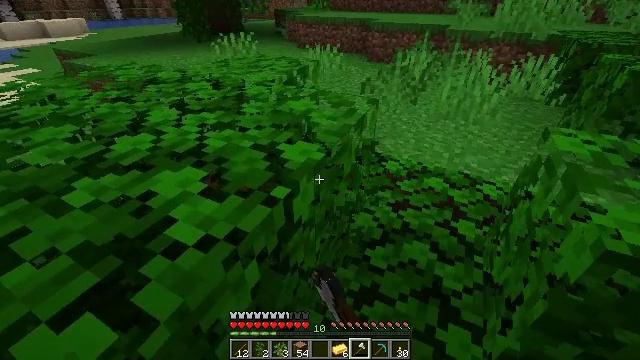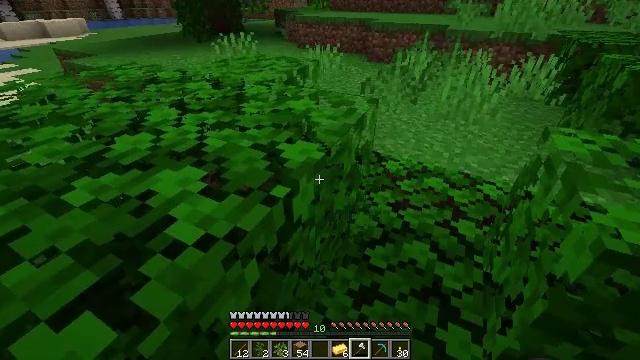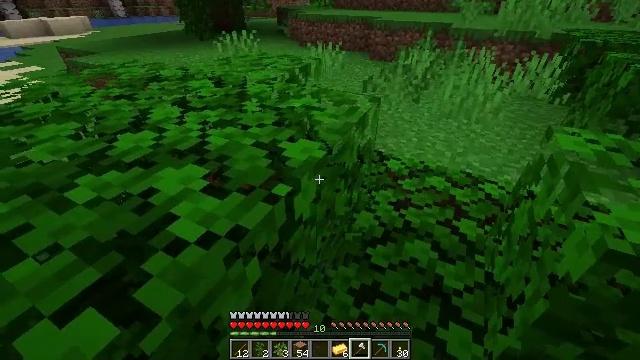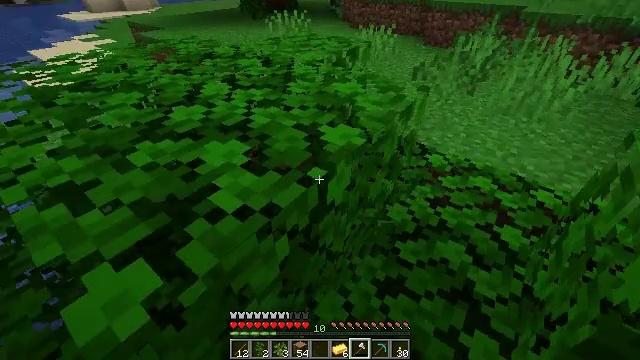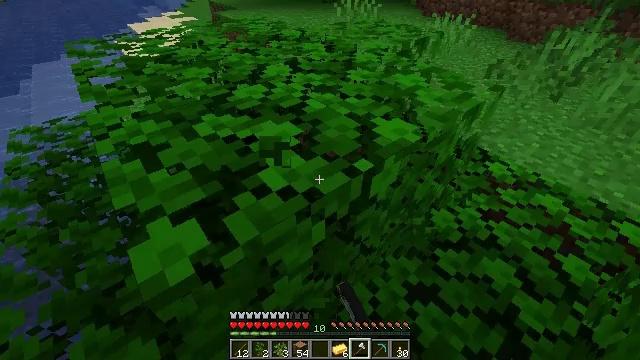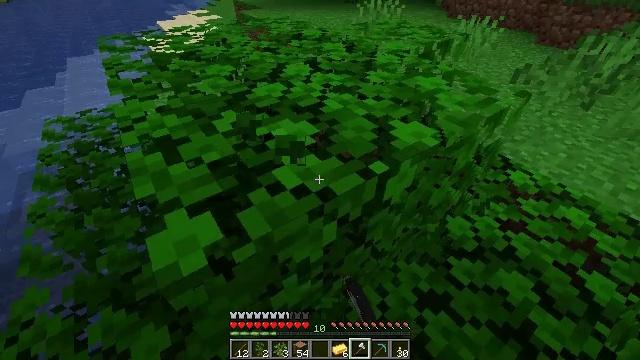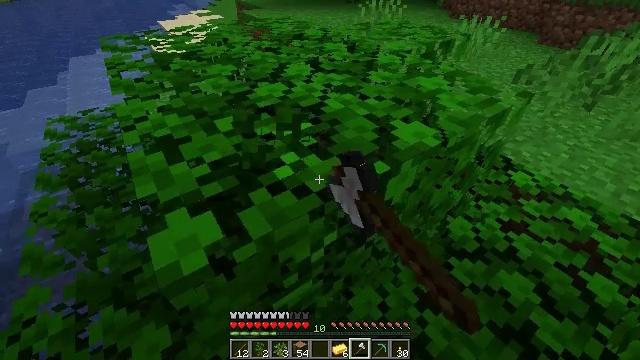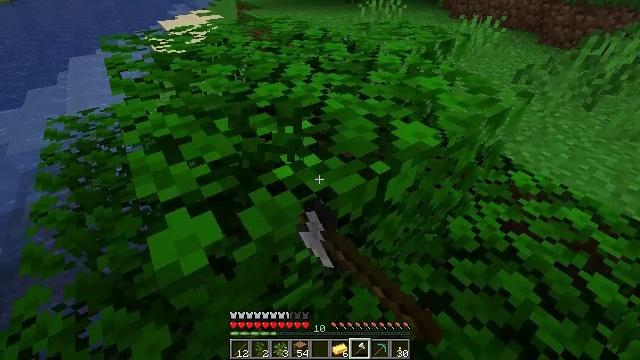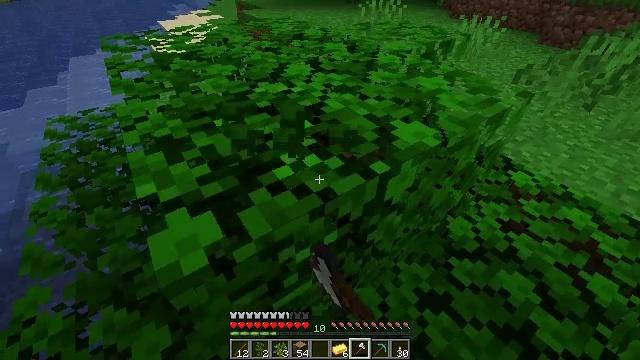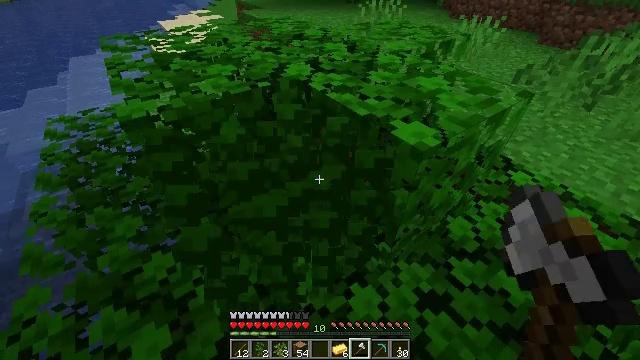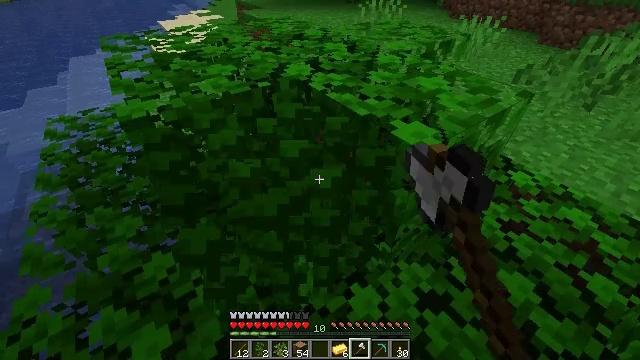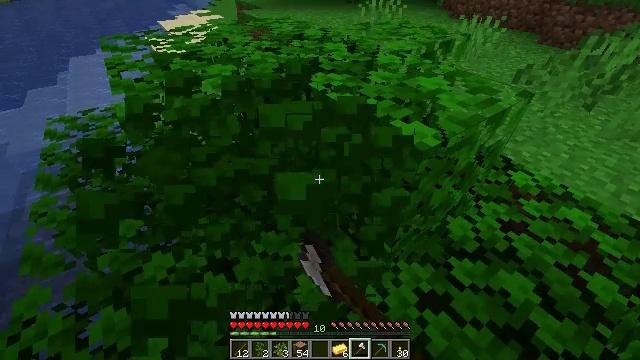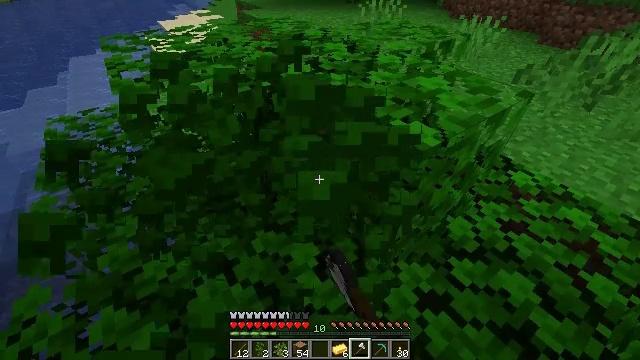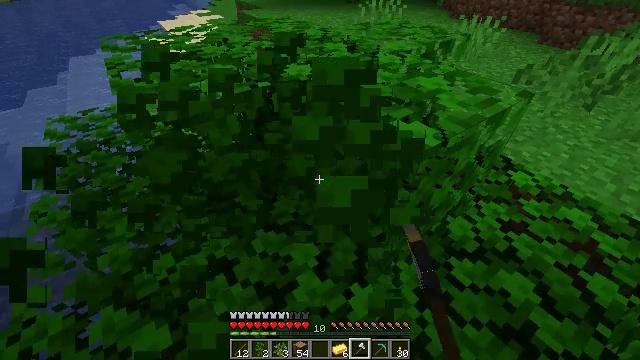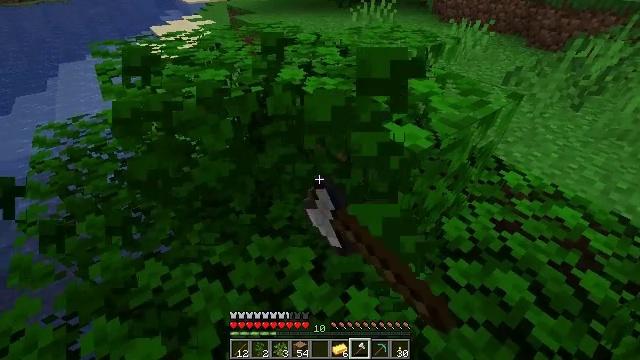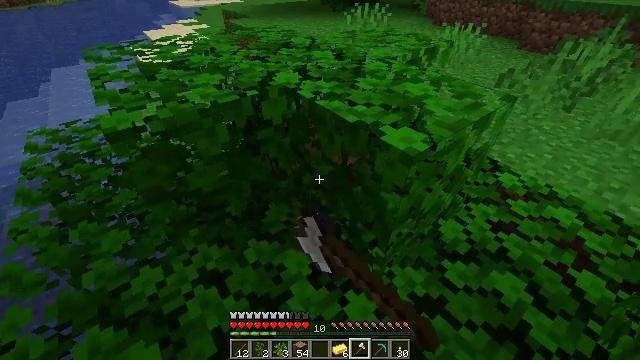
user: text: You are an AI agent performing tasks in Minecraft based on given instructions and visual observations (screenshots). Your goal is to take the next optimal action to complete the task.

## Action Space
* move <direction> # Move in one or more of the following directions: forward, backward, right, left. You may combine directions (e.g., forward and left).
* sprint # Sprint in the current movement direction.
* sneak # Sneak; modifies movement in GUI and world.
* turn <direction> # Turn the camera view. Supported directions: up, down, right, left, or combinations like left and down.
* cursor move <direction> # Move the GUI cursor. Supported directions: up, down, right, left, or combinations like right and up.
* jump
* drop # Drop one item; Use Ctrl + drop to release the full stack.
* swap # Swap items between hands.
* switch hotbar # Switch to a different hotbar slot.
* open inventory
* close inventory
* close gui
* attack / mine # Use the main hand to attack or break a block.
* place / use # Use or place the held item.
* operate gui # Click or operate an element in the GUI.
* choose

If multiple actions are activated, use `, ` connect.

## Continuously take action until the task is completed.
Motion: motion action
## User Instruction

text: Trim the tree by mining oak leaves.
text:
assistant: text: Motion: attack / mine
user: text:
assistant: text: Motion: attack / mine
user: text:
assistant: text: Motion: turn left and down, attack / mine
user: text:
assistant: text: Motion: turn left and down, attack / mine
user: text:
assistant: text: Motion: turn left, attack / mine
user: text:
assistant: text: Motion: attack / mine
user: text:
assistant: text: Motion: attack / mine
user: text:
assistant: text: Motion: attack / mine
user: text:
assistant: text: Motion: attack / mine
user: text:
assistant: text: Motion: attack / mine
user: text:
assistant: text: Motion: attack / mine
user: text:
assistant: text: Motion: attack / mine
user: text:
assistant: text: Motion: attack / mine
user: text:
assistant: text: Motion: turn right, attack / mine
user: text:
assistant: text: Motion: move forward, turn right, attack / mine
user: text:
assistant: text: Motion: move forward, attack / mine
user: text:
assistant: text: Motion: attack / mine
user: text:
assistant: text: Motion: attack / mine
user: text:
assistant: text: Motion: attack / mine
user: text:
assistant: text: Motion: attack / mine
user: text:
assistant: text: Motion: attack / mine
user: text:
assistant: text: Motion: attack / mine
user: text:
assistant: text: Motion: attack / mine
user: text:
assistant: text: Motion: move forward, attack / mine
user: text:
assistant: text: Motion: move forward, attack / mine
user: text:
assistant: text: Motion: move forward, attack / mine
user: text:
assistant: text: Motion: attack / mine
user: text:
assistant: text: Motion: attack / mine
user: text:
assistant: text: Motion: attack / mine
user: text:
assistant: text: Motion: turn left, attack / mine